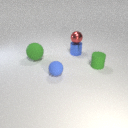
small green rubber cylinder behind small blue rubber sphere